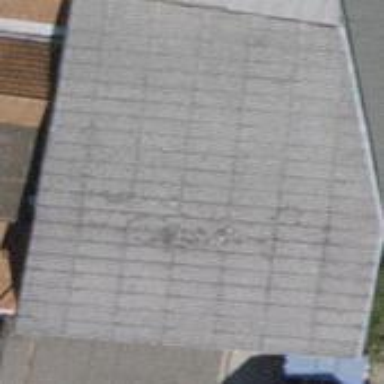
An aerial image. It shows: View of roof of building.